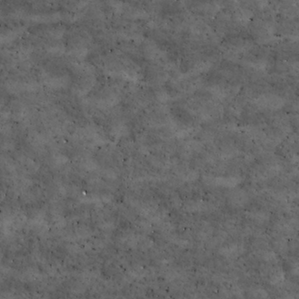
Label: non_frost